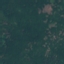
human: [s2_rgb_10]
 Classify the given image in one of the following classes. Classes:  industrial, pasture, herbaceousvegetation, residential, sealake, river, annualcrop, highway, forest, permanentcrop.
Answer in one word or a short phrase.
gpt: Forest